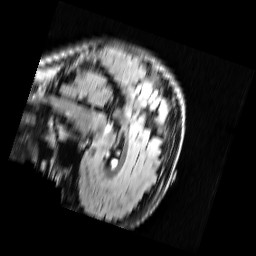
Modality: FLAIR
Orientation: sagittal
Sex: male
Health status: ill
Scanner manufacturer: siemens
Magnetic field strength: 2.894 T
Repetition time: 9.78 s
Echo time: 0.106 s